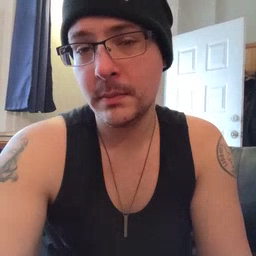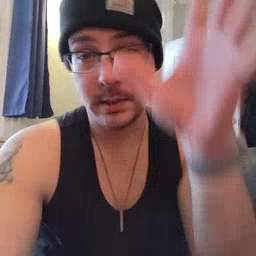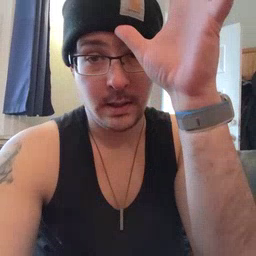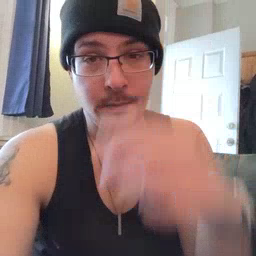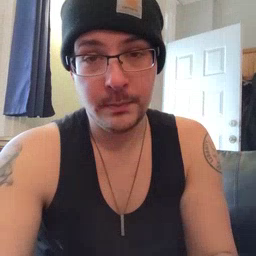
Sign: dad